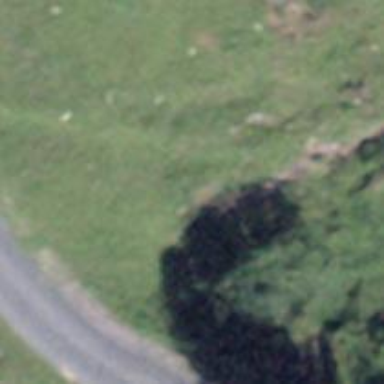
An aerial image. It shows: Tunnel.